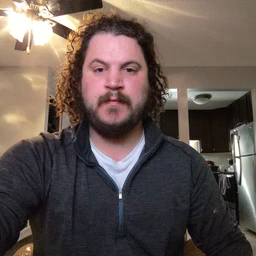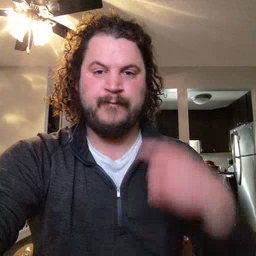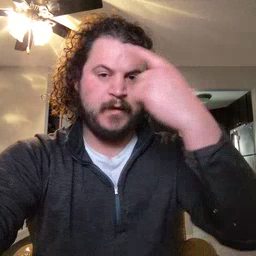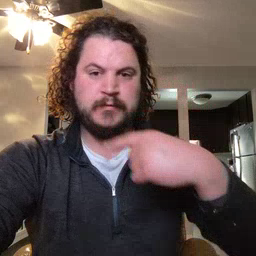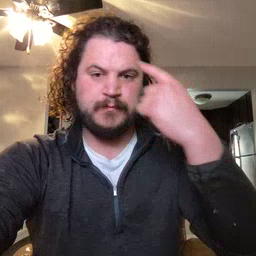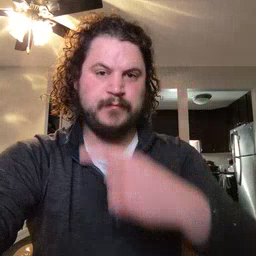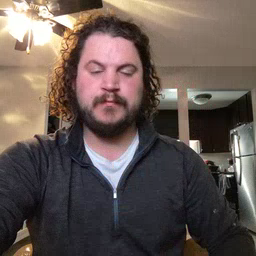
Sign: face